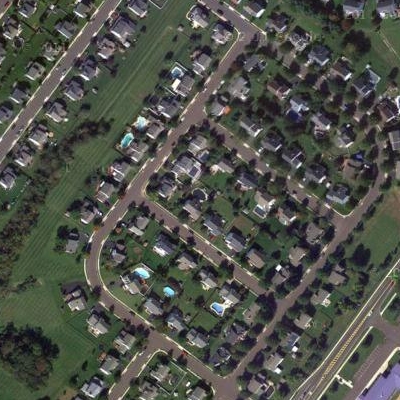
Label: Resident